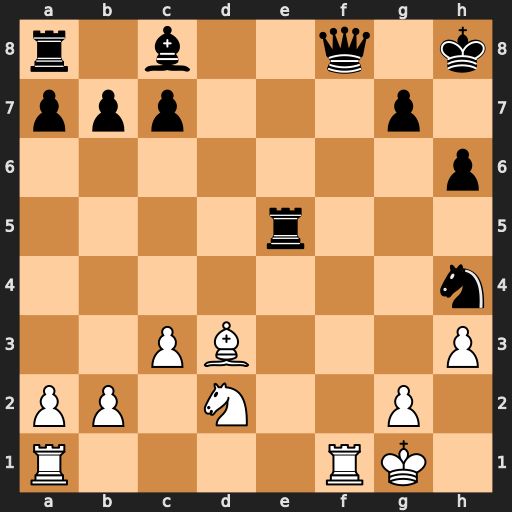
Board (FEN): r1b2q1k/ppp3p1/7p/4r3/7n/2PB3P/PP1N2P1/R4RK1
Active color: w
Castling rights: -
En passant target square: -
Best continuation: Rxf8#